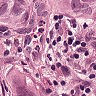
Metastatic tissue present: yes